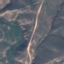
Land use / land cover: HerbaceousVegetation